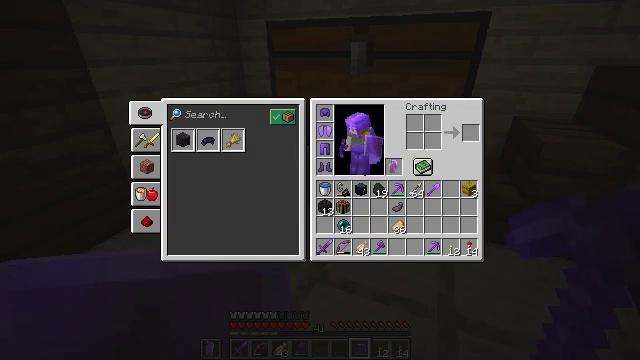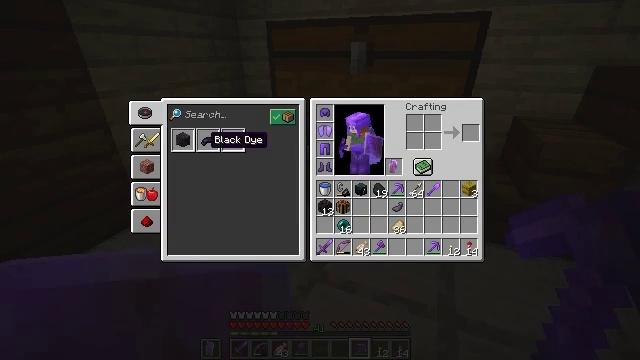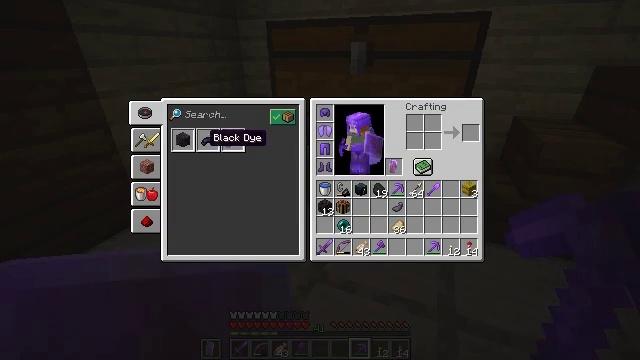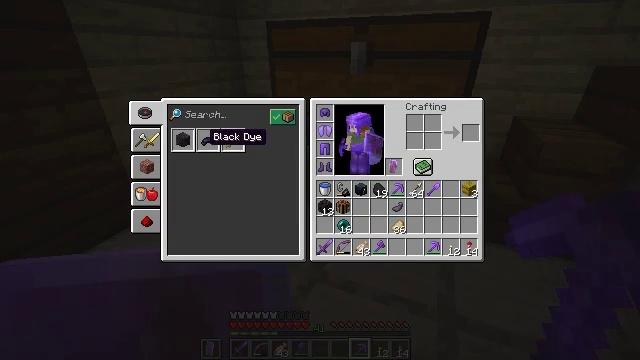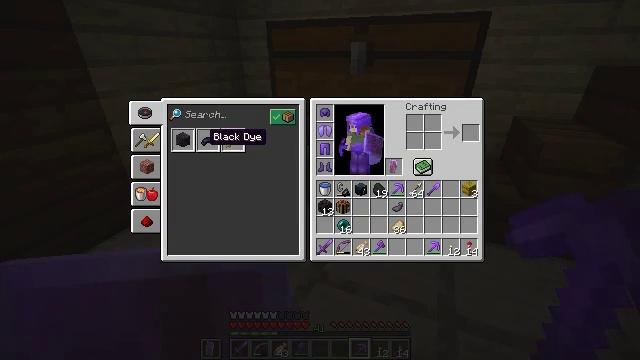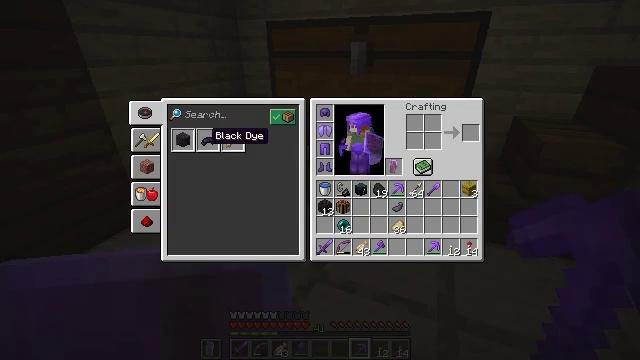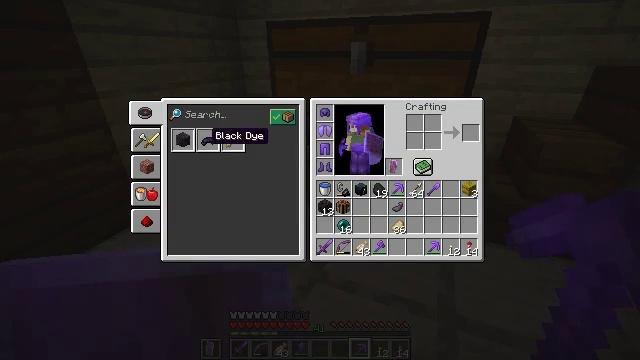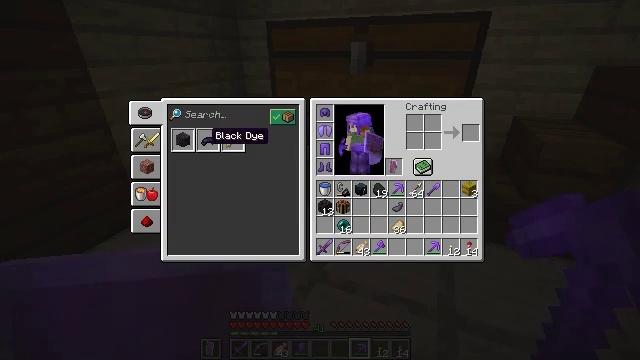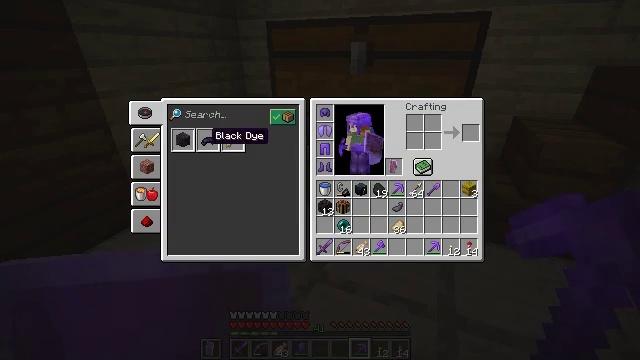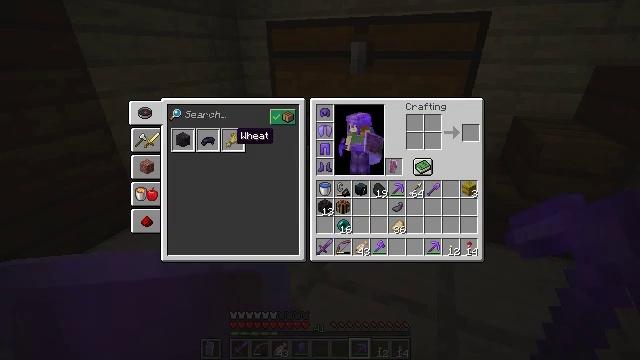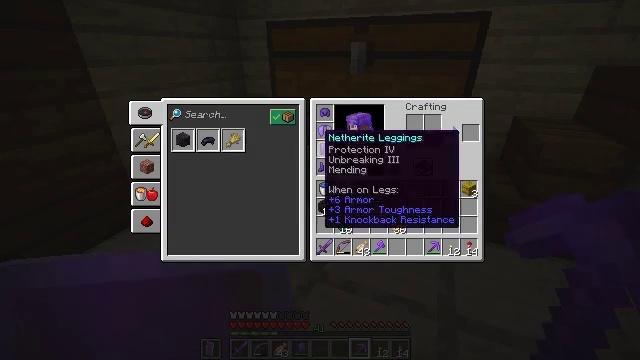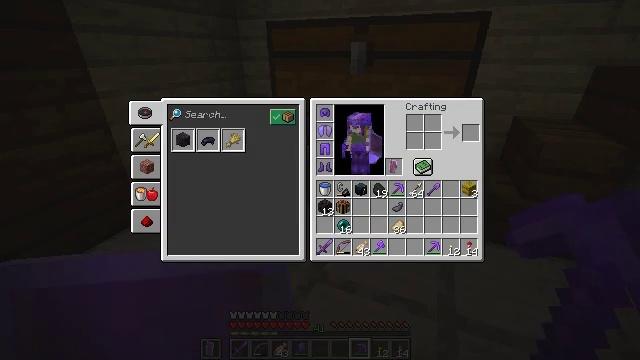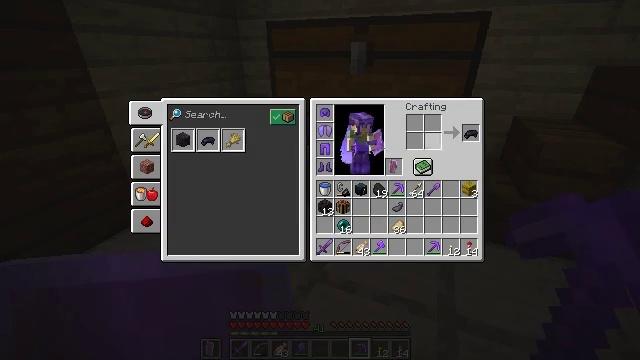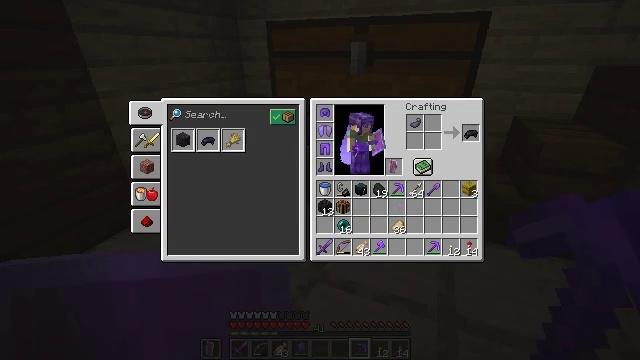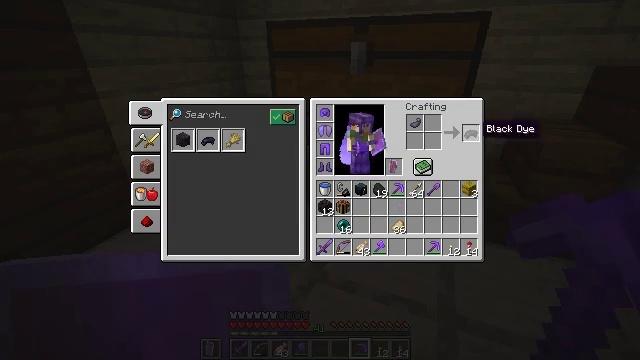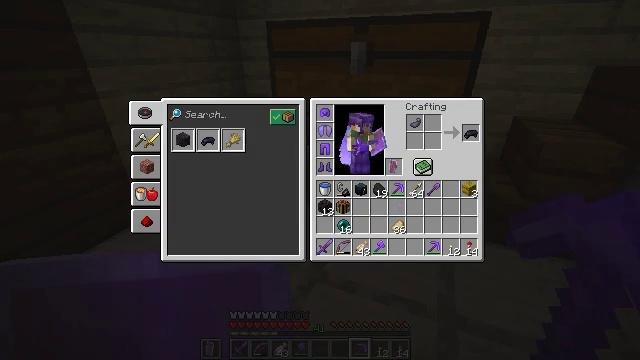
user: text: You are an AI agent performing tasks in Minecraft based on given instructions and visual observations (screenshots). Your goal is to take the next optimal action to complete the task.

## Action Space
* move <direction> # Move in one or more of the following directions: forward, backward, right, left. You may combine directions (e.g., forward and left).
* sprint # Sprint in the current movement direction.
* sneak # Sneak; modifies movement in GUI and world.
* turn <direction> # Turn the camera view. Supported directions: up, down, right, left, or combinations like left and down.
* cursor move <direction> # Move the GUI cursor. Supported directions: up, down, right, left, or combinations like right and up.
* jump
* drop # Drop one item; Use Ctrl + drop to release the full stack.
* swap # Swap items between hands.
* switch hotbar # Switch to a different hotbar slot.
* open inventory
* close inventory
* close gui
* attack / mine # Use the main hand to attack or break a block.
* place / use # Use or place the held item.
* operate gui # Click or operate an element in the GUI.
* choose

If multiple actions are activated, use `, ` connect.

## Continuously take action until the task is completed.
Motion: motion action
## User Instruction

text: Use the crafting grid to make black dye.
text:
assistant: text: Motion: no_op
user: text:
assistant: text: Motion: no_op
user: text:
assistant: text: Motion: no_op
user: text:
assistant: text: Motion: no_op
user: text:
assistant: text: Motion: no_op
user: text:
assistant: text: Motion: no_op
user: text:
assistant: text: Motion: attack / mine
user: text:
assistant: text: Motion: attack / mine
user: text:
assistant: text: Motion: turn right
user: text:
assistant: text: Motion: turn right
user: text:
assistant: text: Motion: turn right
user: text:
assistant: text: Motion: turn right
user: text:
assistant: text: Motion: turn right
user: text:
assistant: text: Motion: turn right
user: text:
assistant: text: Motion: turn right
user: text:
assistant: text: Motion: no_op
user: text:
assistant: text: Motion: sneak
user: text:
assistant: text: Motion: sneak
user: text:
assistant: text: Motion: sneak
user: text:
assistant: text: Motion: sneak, turn left
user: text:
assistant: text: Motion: sneak
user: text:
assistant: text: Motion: sneak
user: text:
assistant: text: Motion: sneak
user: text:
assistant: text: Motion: sneak, attack / mine
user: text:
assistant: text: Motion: sneak, attack / mine
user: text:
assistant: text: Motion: sneak, attack / mine
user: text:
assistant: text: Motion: sneak
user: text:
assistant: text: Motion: sneak
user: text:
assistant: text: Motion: no_op